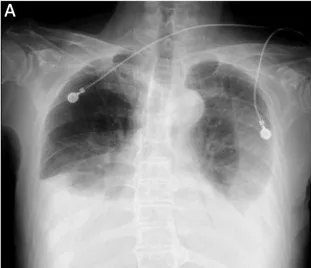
Imaging studies. Chest x-ray shows bilateral pleural effusions (A).
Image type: radiology (x_ray)